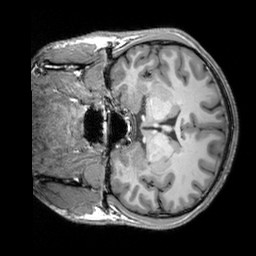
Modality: T1w
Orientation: coronal
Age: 23
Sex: male
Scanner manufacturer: siemens
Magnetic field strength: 3 T
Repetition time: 2.3 s
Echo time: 0.00303 s